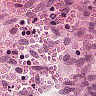
Metastatic tissue present: no